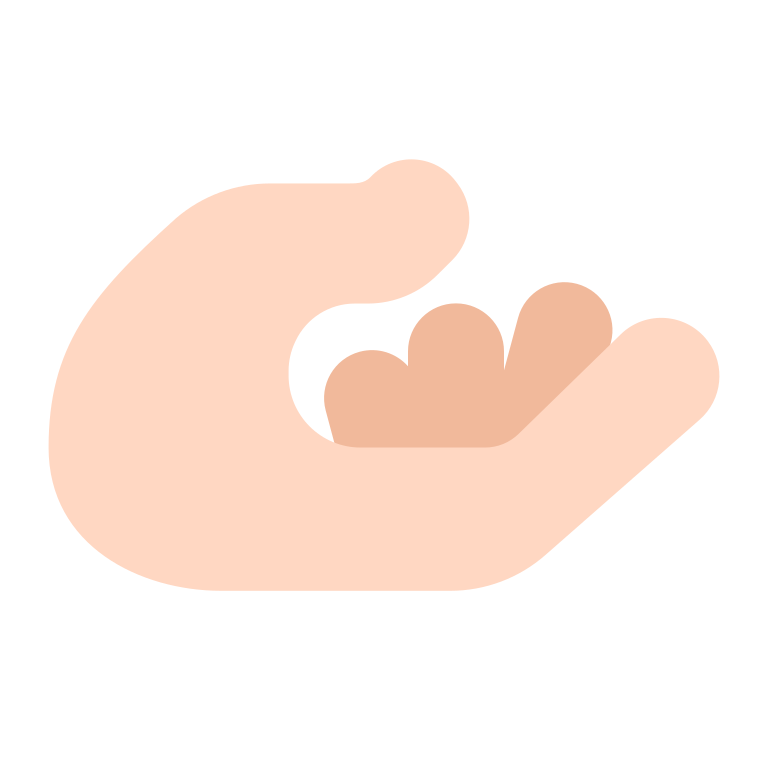
palm up hand flat light